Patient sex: M
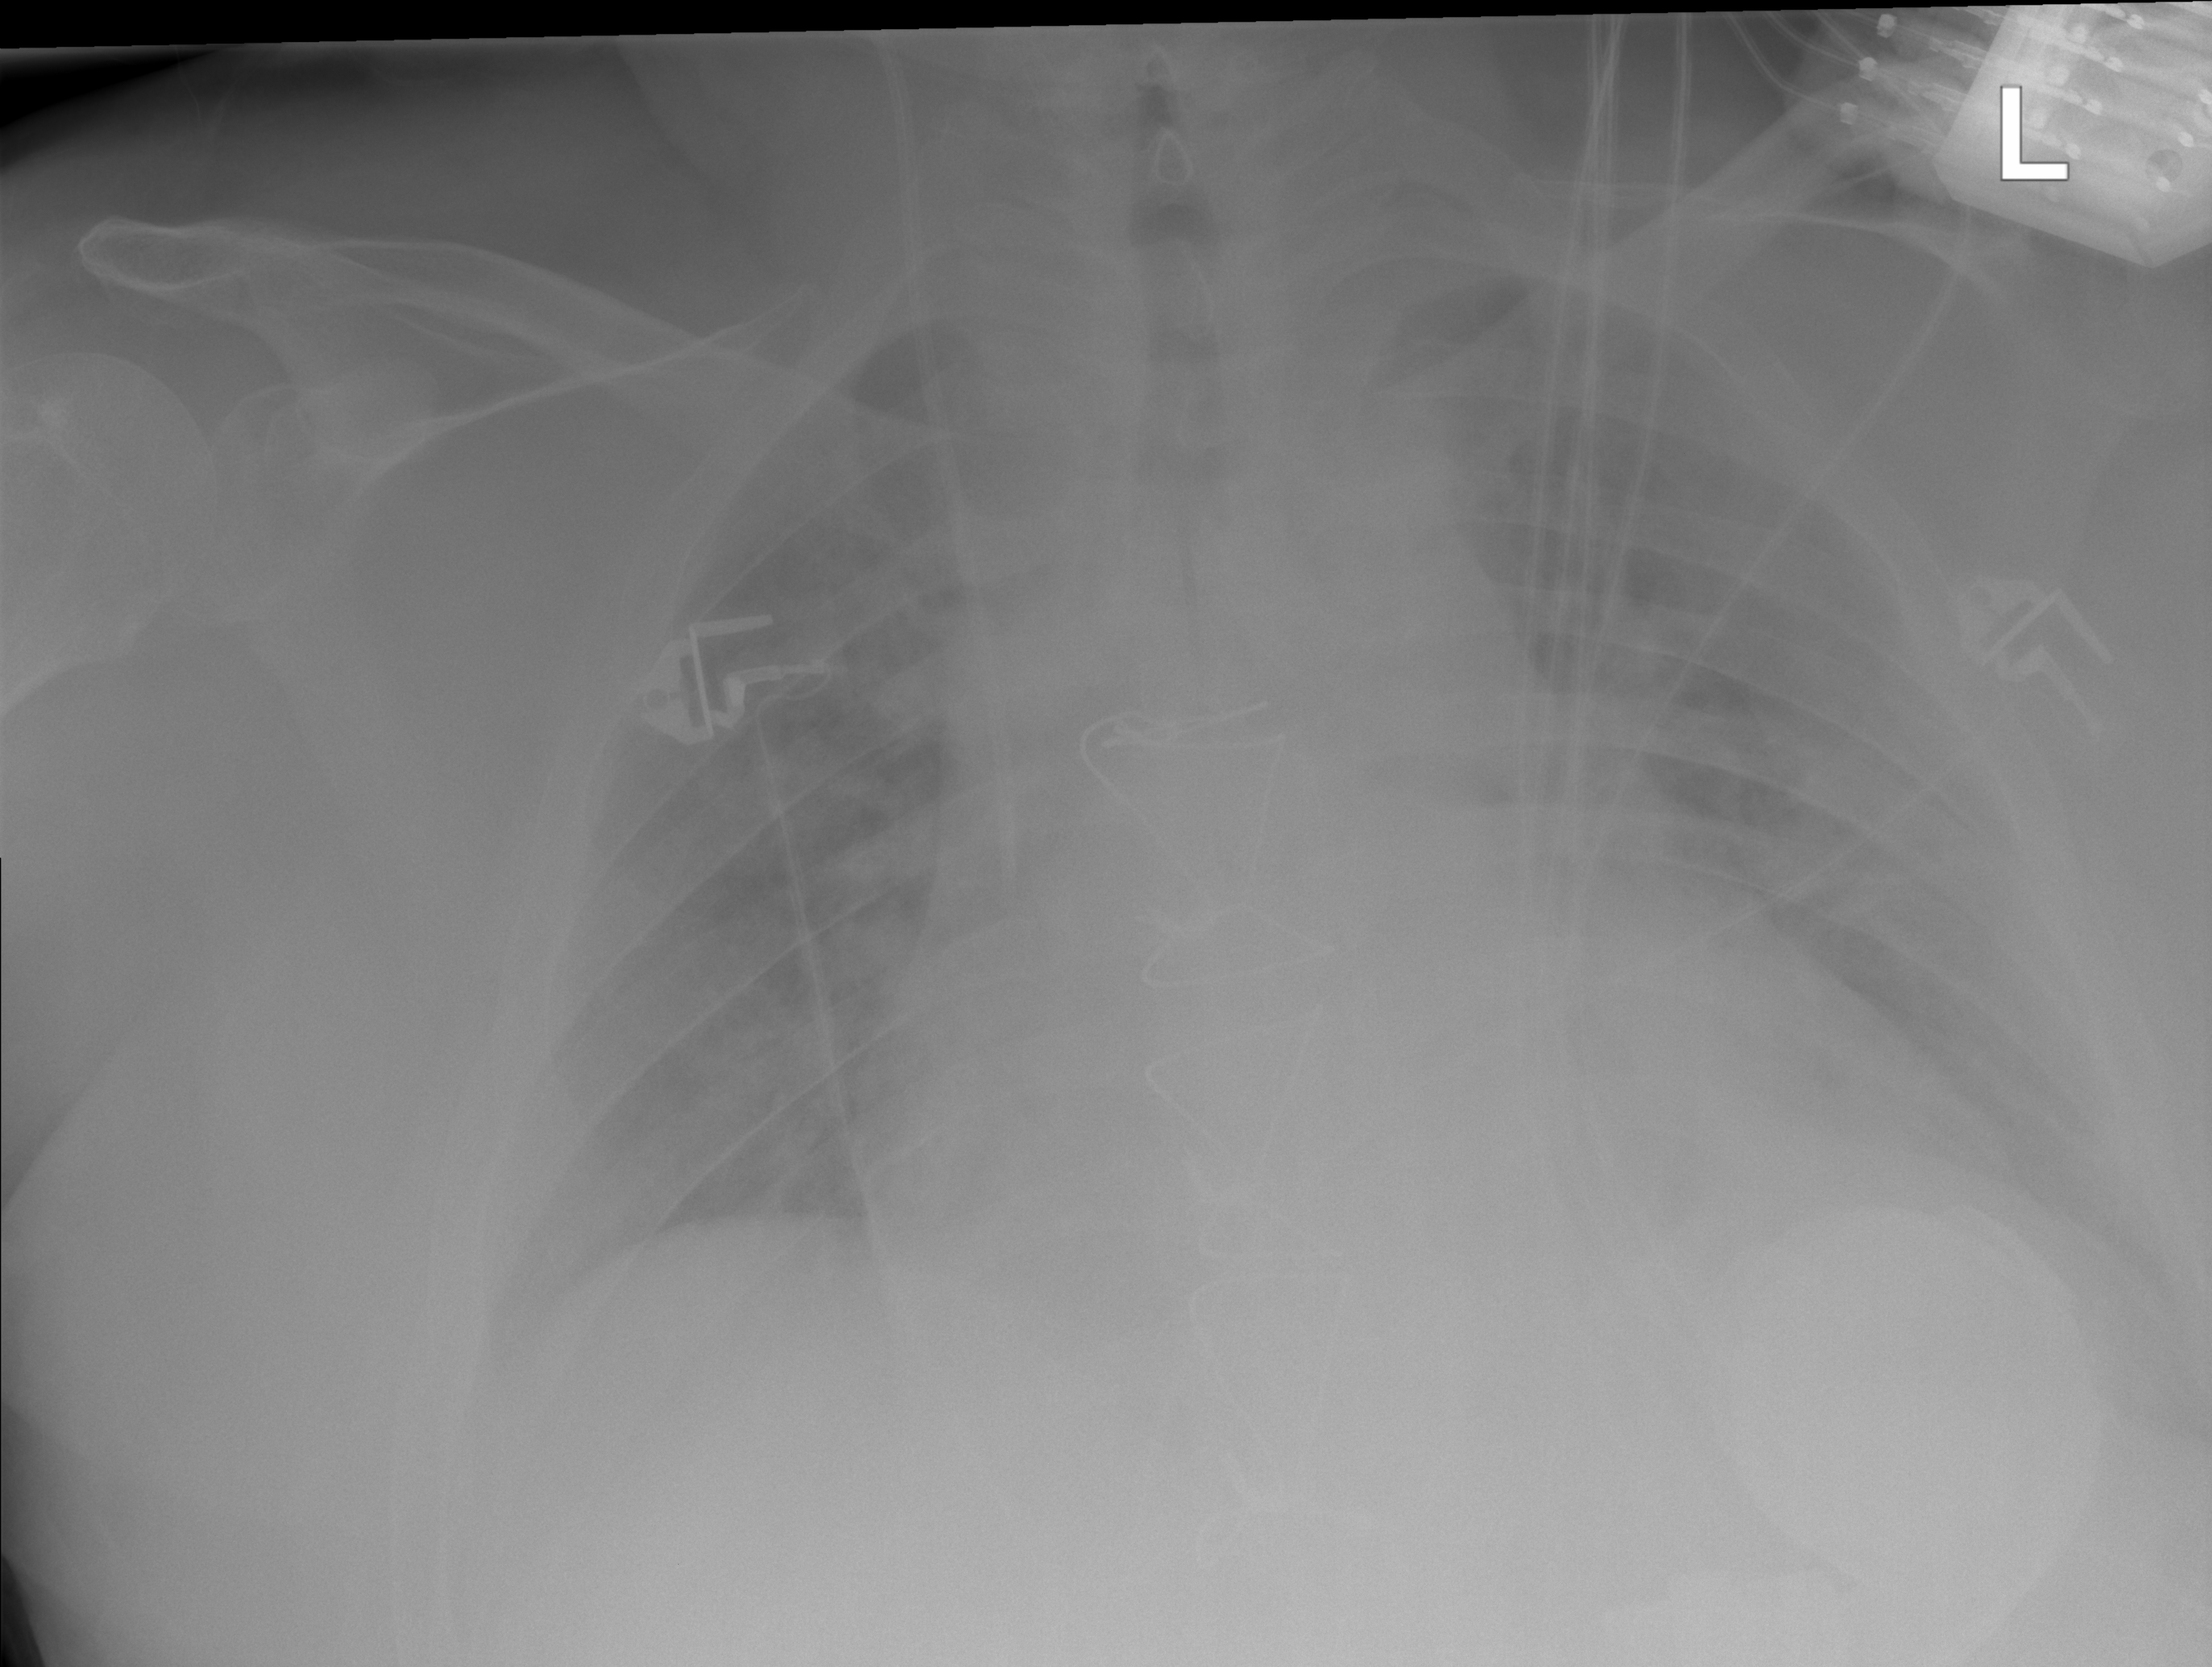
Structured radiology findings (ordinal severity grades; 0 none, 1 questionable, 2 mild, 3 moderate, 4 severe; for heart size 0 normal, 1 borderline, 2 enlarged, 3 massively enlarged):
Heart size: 2
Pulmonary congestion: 3
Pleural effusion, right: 0
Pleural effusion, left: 0
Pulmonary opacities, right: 2
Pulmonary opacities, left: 2
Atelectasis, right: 0
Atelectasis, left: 0